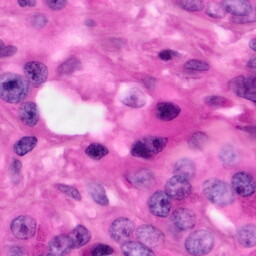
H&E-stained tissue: Pancreatic